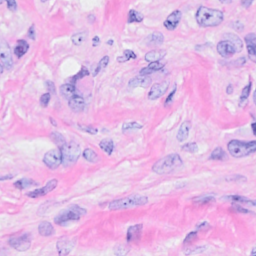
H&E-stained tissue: Breast